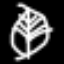
Label: leaf